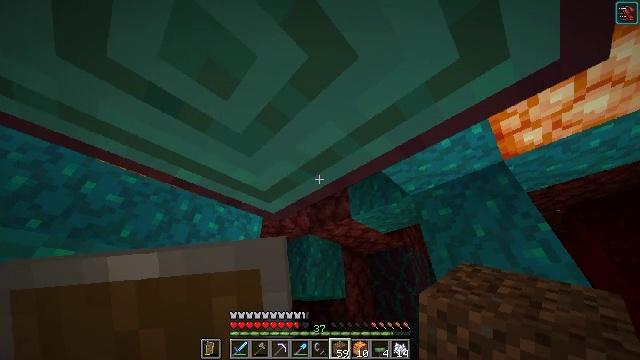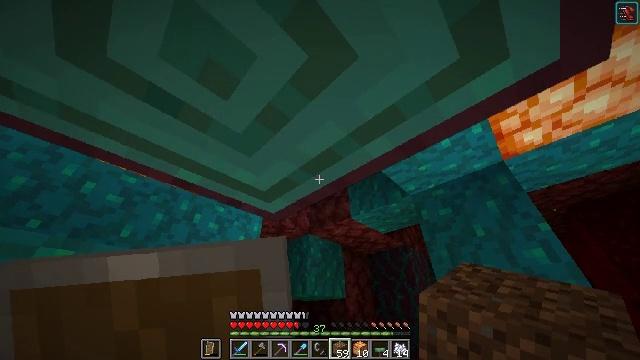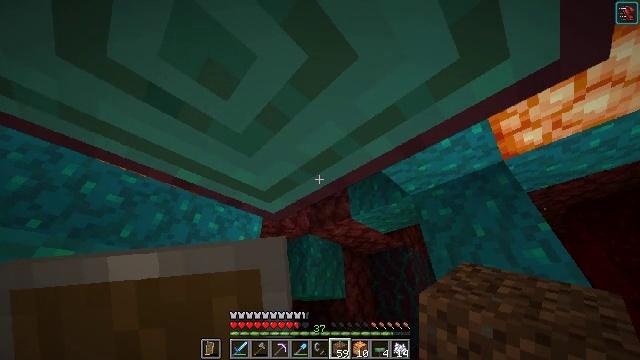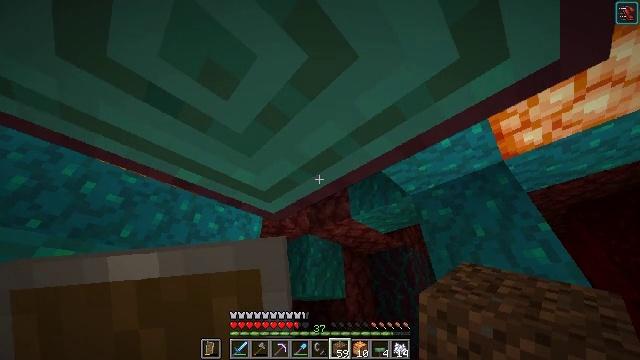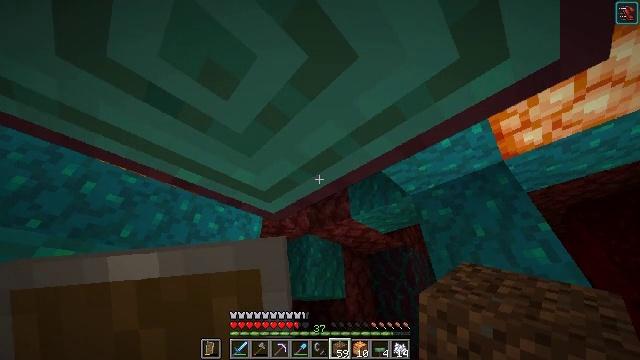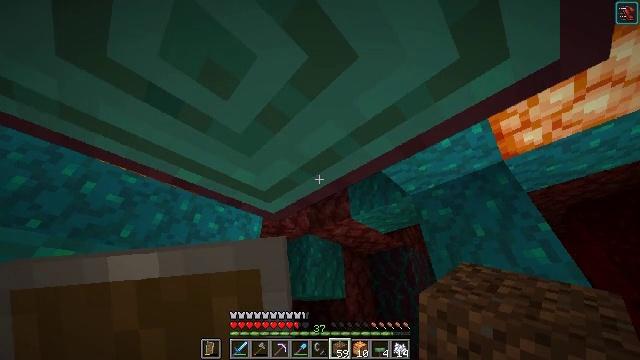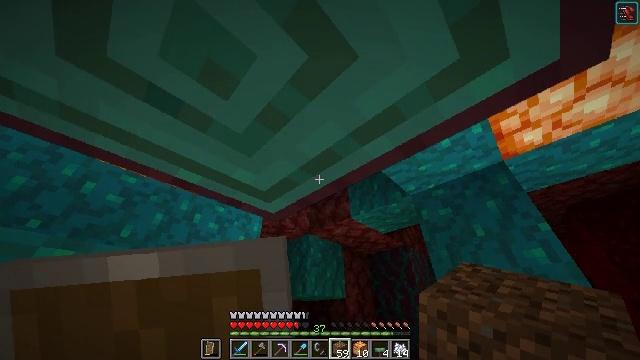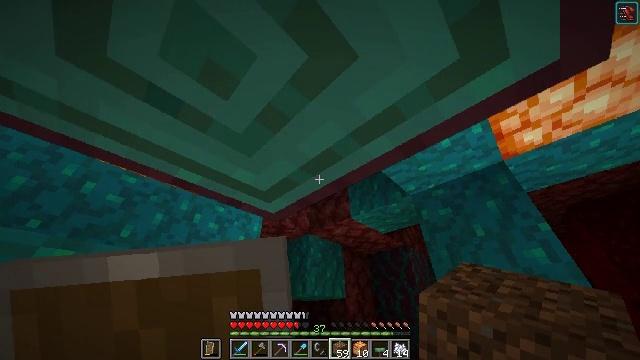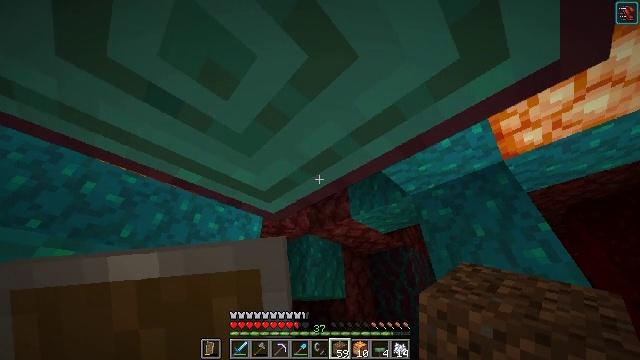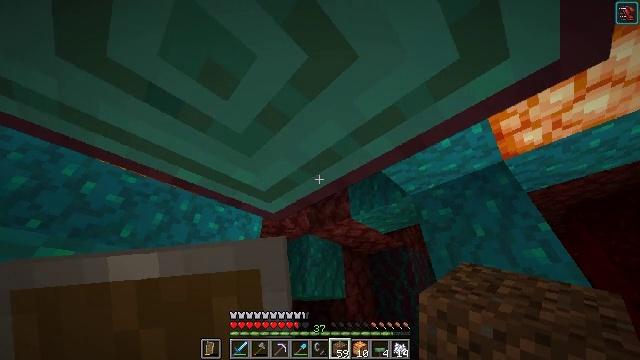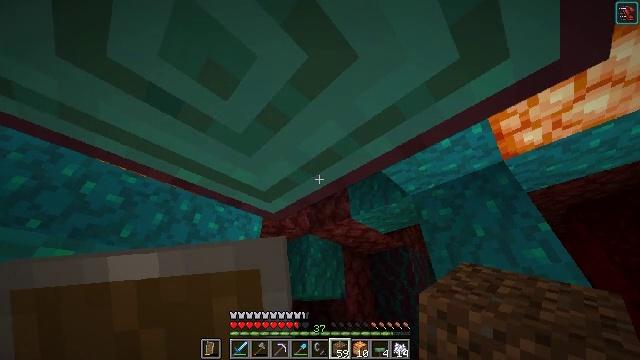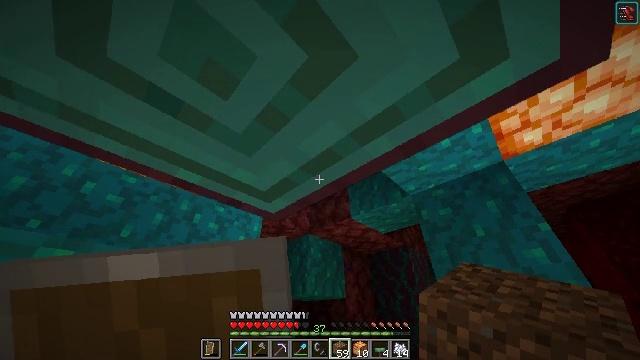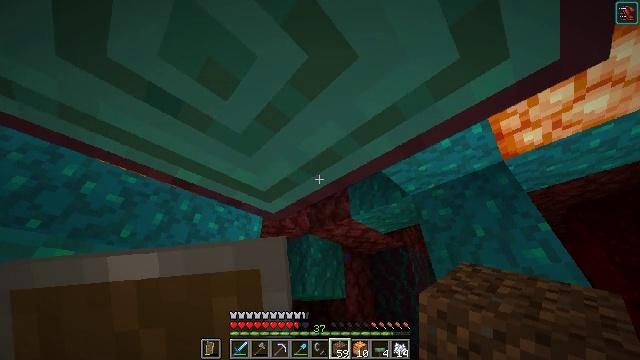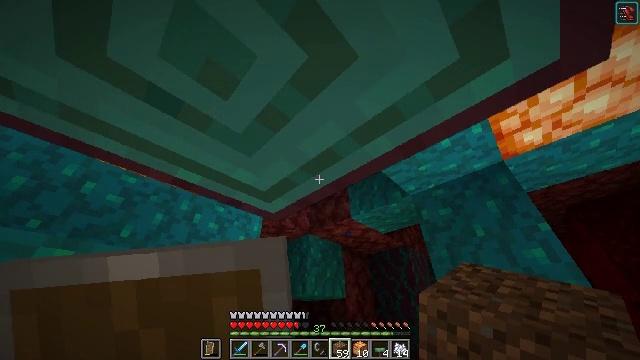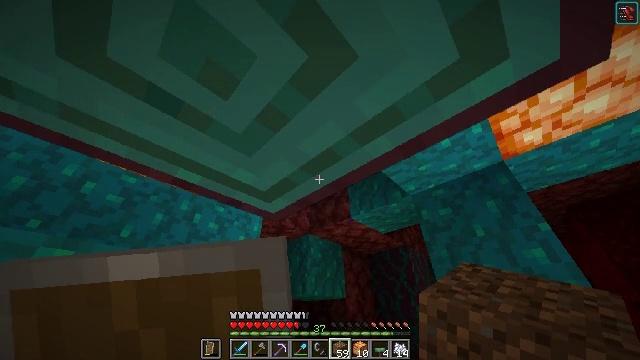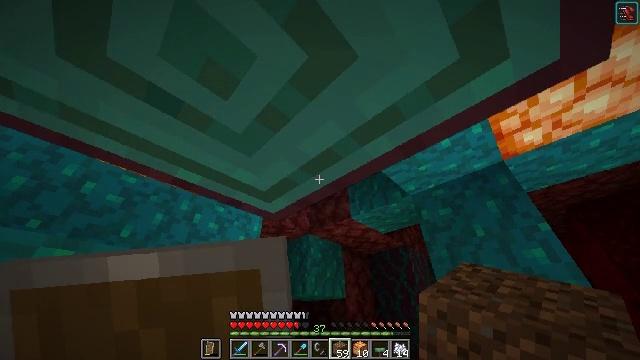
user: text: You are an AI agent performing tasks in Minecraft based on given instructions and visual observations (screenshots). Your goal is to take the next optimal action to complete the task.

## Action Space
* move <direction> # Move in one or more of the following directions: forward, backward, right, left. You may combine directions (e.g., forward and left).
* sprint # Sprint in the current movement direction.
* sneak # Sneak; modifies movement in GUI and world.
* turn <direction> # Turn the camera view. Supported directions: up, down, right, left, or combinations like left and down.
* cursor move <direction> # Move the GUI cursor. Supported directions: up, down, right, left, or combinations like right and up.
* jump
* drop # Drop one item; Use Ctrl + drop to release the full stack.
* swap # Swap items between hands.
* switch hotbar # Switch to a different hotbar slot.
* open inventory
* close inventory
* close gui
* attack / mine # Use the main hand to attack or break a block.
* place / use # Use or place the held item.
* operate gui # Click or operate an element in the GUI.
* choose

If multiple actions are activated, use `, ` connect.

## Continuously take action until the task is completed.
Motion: motion action
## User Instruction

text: Chop down the warped stem from the warped forest.
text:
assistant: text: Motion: no_op
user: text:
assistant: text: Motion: no_op
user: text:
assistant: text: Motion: no_op
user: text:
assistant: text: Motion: no_op
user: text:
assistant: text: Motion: no_op
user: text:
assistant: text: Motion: no_op
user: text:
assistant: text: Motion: no_op
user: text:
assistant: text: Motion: no_op
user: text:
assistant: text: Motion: no_op
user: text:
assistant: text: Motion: no_op
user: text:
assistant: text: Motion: no_op
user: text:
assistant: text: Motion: no_op
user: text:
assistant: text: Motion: no_op
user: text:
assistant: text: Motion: no_op
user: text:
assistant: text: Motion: no_op
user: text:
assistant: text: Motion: no_op
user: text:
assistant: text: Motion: no_op
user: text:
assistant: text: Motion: no_op
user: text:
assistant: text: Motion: no_op
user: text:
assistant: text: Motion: no_op
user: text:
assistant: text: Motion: no_op
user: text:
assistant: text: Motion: no_op
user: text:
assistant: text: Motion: no_op
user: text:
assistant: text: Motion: no_op
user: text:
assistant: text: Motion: no_op
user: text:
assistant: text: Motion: no_op
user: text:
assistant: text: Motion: no_op
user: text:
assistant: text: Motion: no_op
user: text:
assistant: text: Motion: no_op
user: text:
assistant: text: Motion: no_op